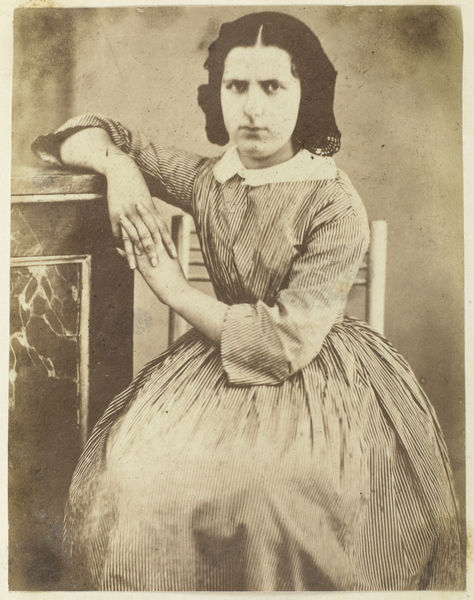
Titel: Portret van Anna Gratia Asser
Künstler: Eduard Isaac Asser
Standort: Amsterdam
Institution: Rijksmuseum
Schlagwörter: hand, mädchen, sitzen, finger, frau, kleid, marmor, mund, nase, schwarz, stuhl, weiss, blick, dame, tuch, haube, alt, arme, augen, falten, kragen, ärmel, hände, portrait, porträt, haare, sitzend, innen, sepia, chair, hands, white, arm, black, collar, dress, face, hair, nose, seated, sitting, table, witwe, woman, ernst, grimmig, atelier, gestreift, streifen, picture, brown, ellenbogen, foto, fotografie, unterrock, schwarz-weiß, aufgestützt, girl, young, eyes, black and white, frame, mouth, curls, youth, leaning, photo, marble, arms, pose, lips, stripes, haarnetz, cabinet, angry, photograph, sleeves, frown, folded hands, kaare, phot, stern, old fashioned, striped, counter, drees, posing, clasped, tsreifen